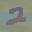
Label: 2